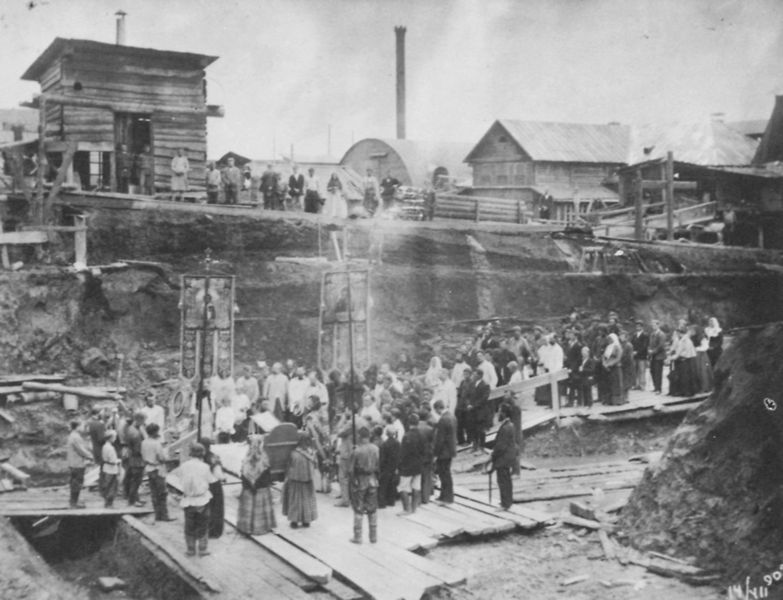
Titel: Religiöse Feierlichkeit bei der Grundsteinlegung für das Stangenwalzwerk in Lyswa
Künstler: Russischer Photograph
Standort: Stanford (California)
Institution: Hoover Institution
Schlagwörter: gruppe, himmel, mann, schatten, wasser, weiß, wolken, baumstämme, frauen, menschen, stadt, frau, grau, holz, kleider, licht, männer, schwarz, dach, gebäude, gürtel, haus, menge, versammlung, stehen, erde, häuser, brücke, hütte, kanal, qualm, rauch, boden, sessel, england, arbeit, kamin, kamine, rund, schornstein, schuppen, stock, ansicht, fahnen, röcke, russland, trage, transport, dorf, schornsteine, hütten, fabrik, schlot, arbeiter, grube, industrie, schubkarre, schutt, planken, stämme, balken, bohlen, bretter, foto, fotografie, kran, loch, soldat, schlange, beten, photo, begräbnis, messe, priester, segen, segnung, eisenbahn, dreck, graben, einweihung, veranstaltung, schaufel, bauten, verschlag, baracke, baustelle, bauarbeiten, pultdach, rundbau, hangar, grundsteinlegung, holzhäuser, bude, bergbau, blockhütte, eröffnung, zusammenkunft, aushub, abraum, baugrube, einsegnung, erdwall, gewerbegebiet, holzbauten, kirchenfahnen, strassenbau, transportweg, schwar weiß